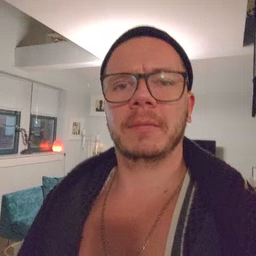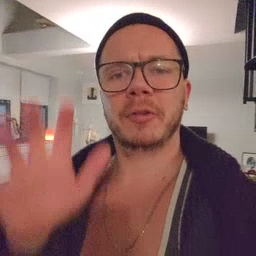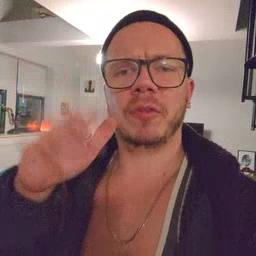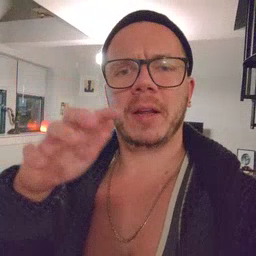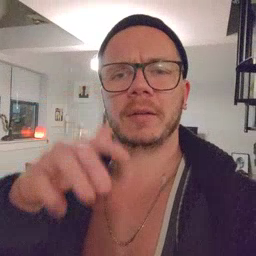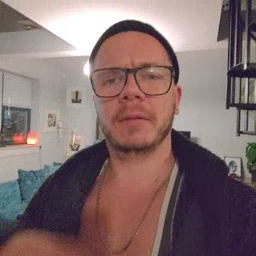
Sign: rain